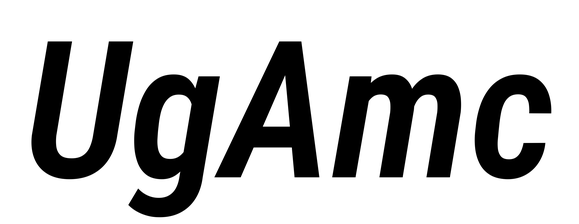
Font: Roboto-Italic_Condensed_SemiBold_Italic